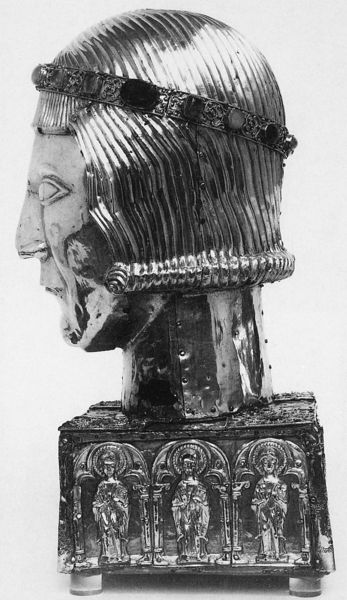
Titel: Kopfreliquiar des Hl. Eustachius
Institution: London,  British Museum
Schlagwörter: kopf, mann, frisur, mund, nase, profil, säulen, augen, gesicht, haarschmuck, sockel, hals, gold, haare, skulptur, statue, bogen, bordüre, büste, verzierung, metall, bronze, plastik, kupfer, kranz, harnisch, christlich, edelstein, reif, platten, heilige, heilig, ziseliert, schrein, reliquie, reliquiar, gestanzt, topfschnitt, ziseleirt, römischer krieger